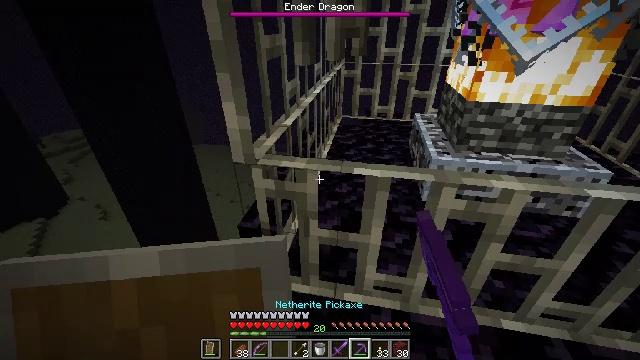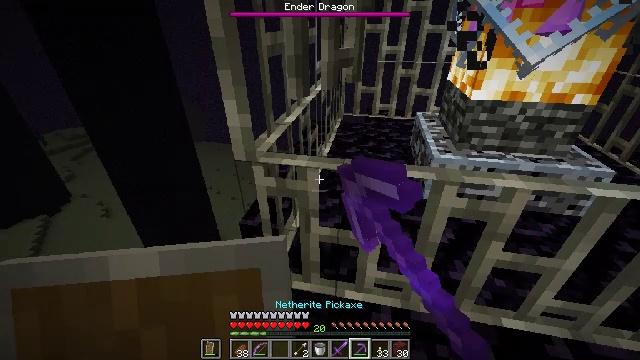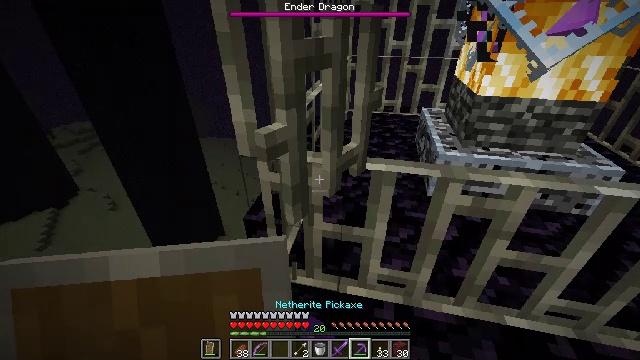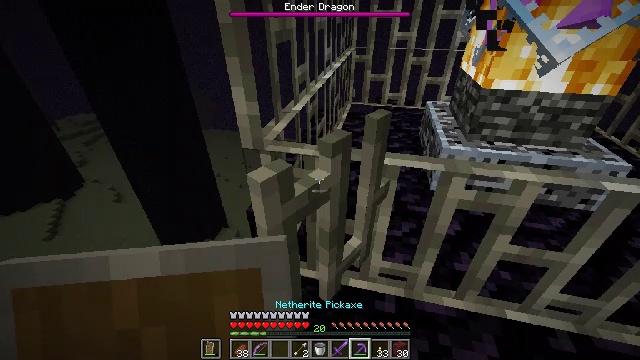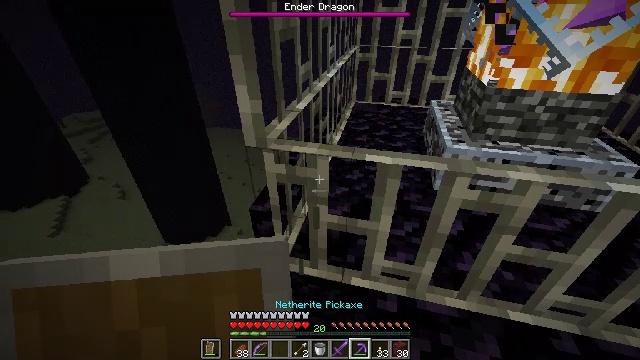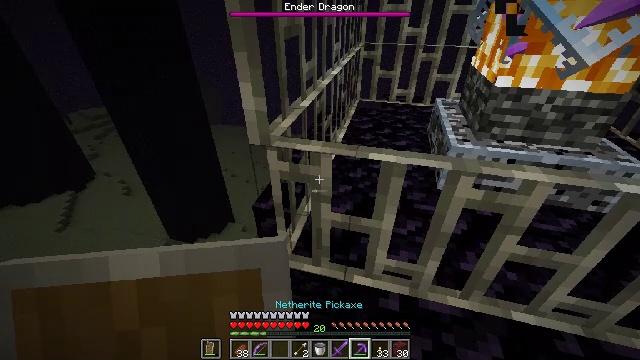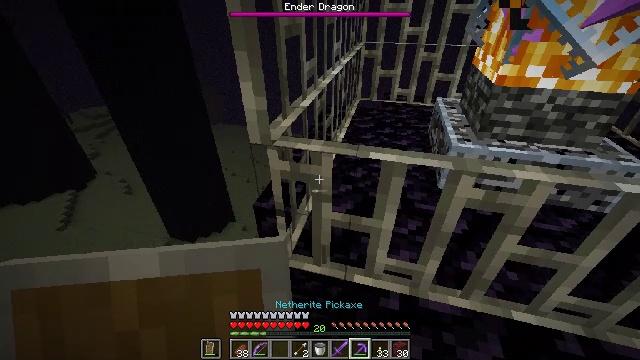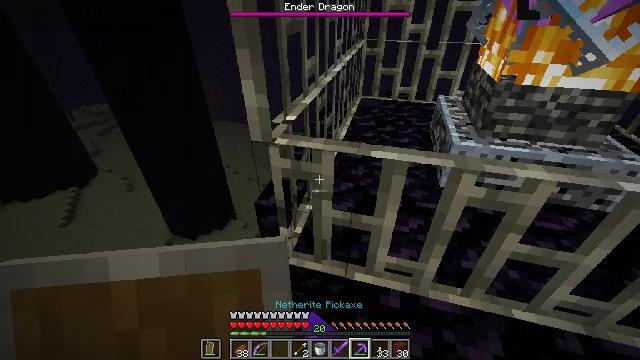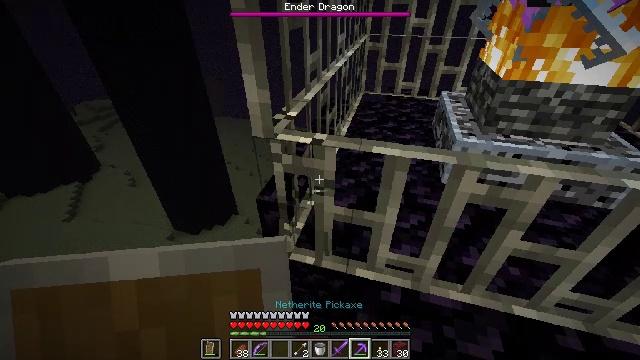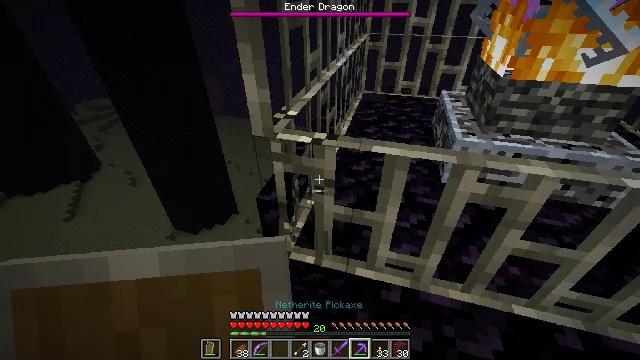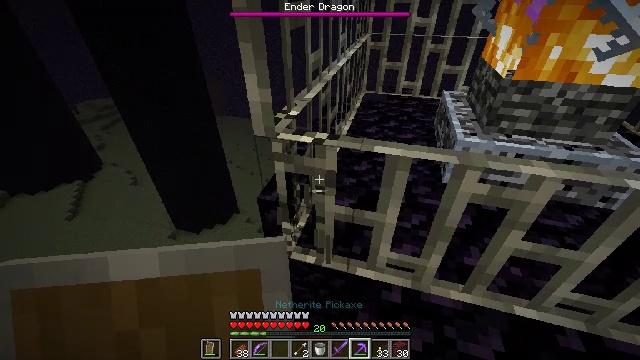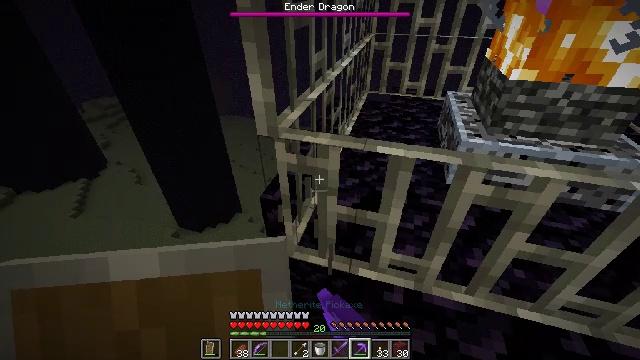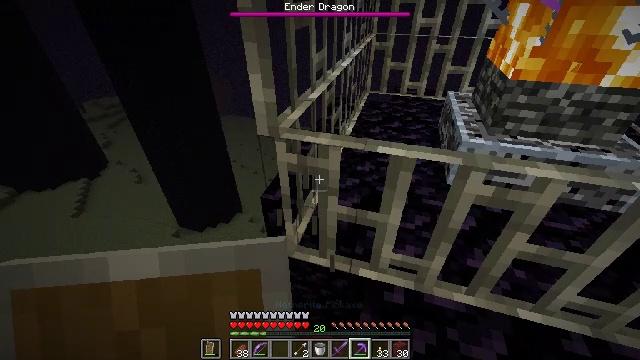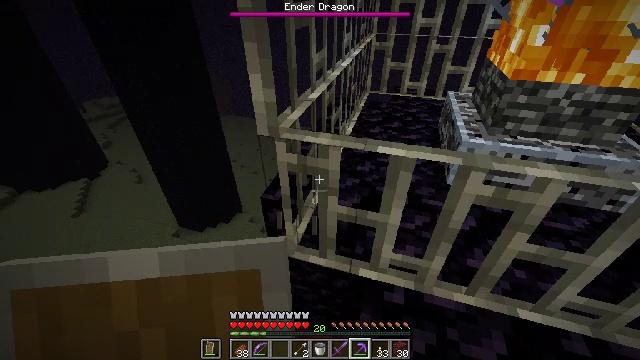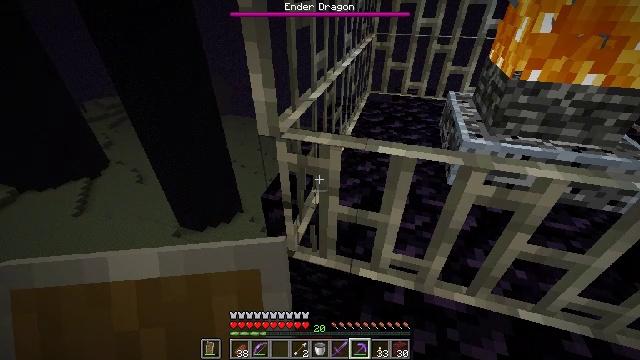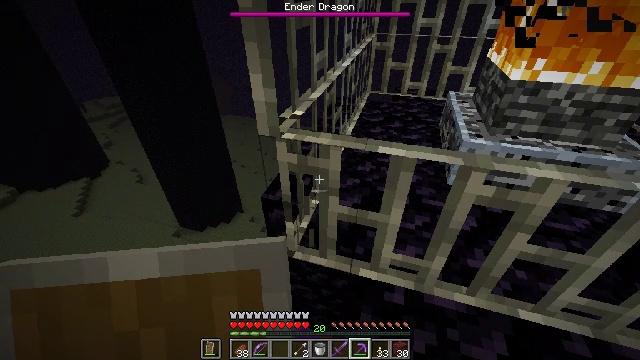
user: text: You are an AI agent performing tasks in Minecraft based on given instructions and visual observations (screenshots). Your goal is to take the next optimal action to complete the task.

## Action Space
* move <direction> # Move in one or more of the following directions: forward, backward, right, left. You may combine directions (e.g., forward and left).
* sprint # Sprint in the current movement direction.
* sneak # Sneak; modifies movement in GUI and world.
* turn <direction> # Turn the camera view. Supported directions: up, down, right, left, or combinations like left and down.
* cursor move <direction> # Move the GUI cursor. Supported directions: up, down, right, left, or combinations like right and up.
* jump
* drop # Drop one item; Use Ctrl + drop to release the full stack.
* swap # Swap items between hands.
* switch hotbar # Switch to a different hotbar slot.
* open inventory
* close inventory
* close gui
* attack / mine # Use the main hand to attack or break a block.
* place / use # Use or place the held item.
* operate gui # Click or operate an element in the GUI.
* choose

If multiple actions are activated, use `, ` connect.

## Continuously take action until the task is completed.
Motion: motion action
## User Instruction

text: Break the iron bars.
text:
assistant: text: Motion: no_op
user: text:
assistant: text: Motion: turn left
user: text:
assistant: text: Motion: turn down
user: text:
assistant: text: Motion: no_op
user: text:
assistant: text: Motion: no_op
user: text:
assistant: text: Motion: attack / mine
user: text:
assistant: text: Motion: attack / mine
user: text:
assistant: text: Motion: attack / mine
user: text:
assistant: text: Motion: attack / mine
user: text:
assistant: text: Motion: attack / mine
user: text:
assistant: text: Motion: no_op
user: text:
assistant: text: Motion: no_op
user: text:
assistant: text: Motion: no_op
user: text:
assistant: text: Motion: attack / mine
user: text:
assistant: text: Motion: attack / mine
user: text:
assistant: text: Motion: attack / mine
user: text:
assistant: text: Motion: attack / mine
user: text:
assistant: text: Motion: attack / mine
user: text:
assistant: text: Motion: attack / mine
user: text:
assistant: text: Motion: attack / mine
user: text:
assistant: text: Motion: attack / mine
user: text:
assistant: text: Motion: no_op
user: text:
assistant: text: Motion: no_op
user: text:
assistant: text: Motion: no_op